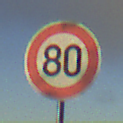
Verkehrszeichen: Geschwindigkeit80
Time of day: SunriseSunset
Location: Outdoor (Nature)
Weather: PartlyCloudy
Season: NotSpecified
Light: Natural